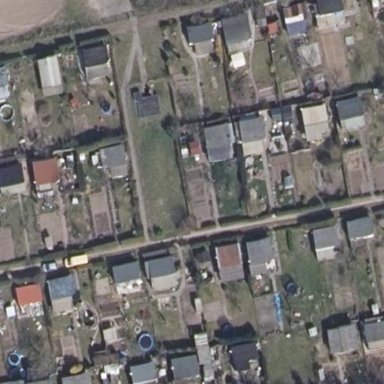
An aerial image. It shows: Allotments area.